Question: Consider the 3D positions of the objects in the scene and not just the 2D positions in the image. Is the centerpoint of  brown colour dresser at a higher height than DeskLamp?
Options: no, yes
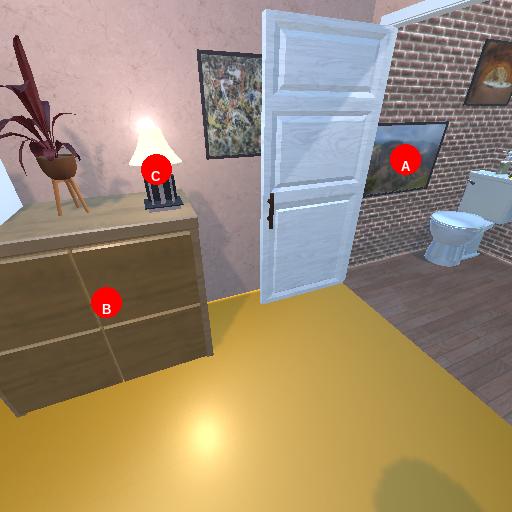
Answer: no